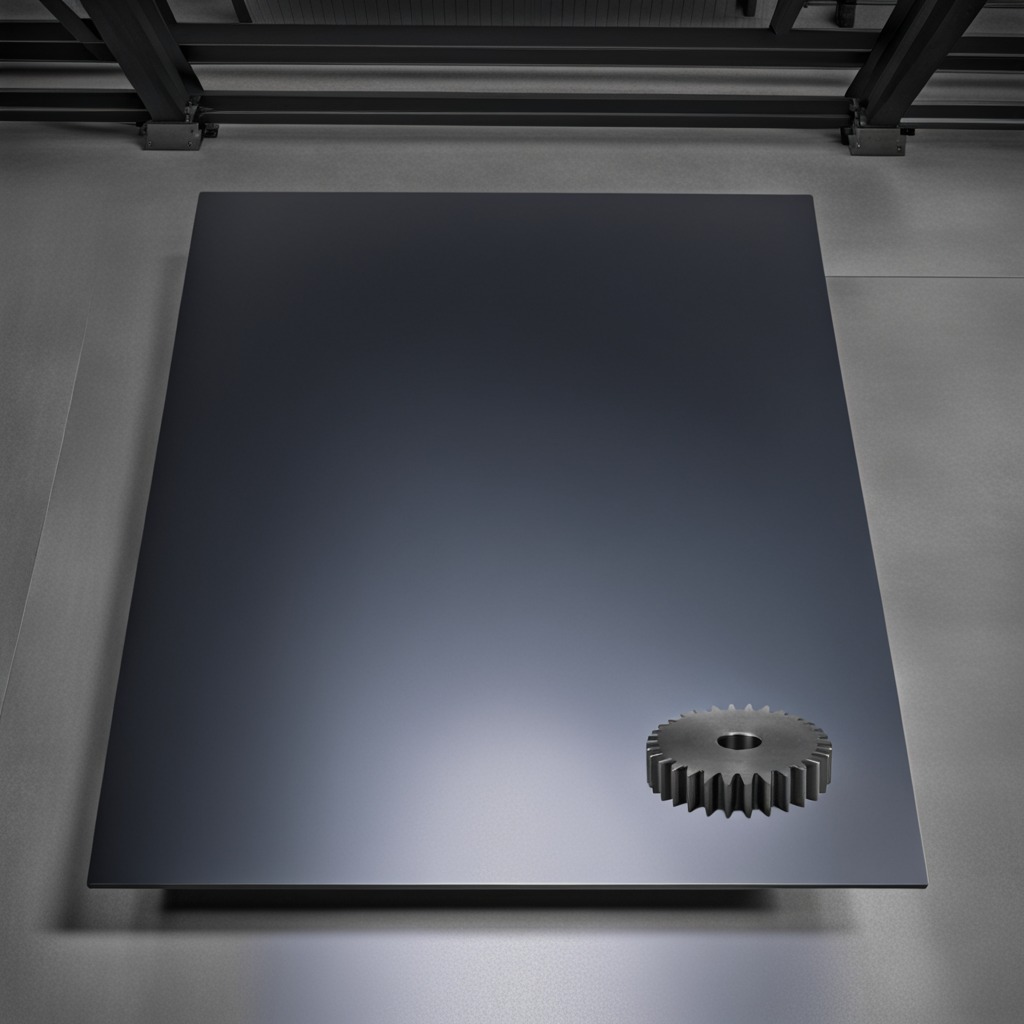
A steel gear with teeth is lying on the tabletop.